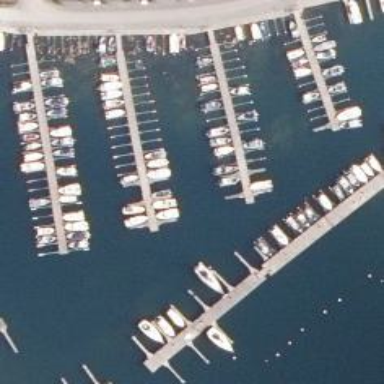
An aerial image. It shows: Marina on leisure land.